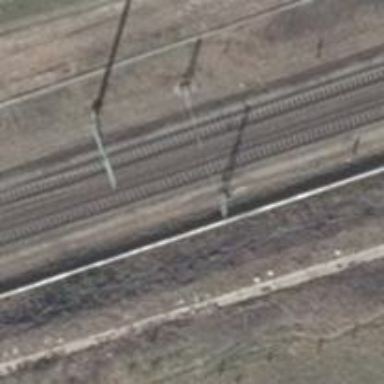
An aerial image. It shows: Contact line indicates electrification.